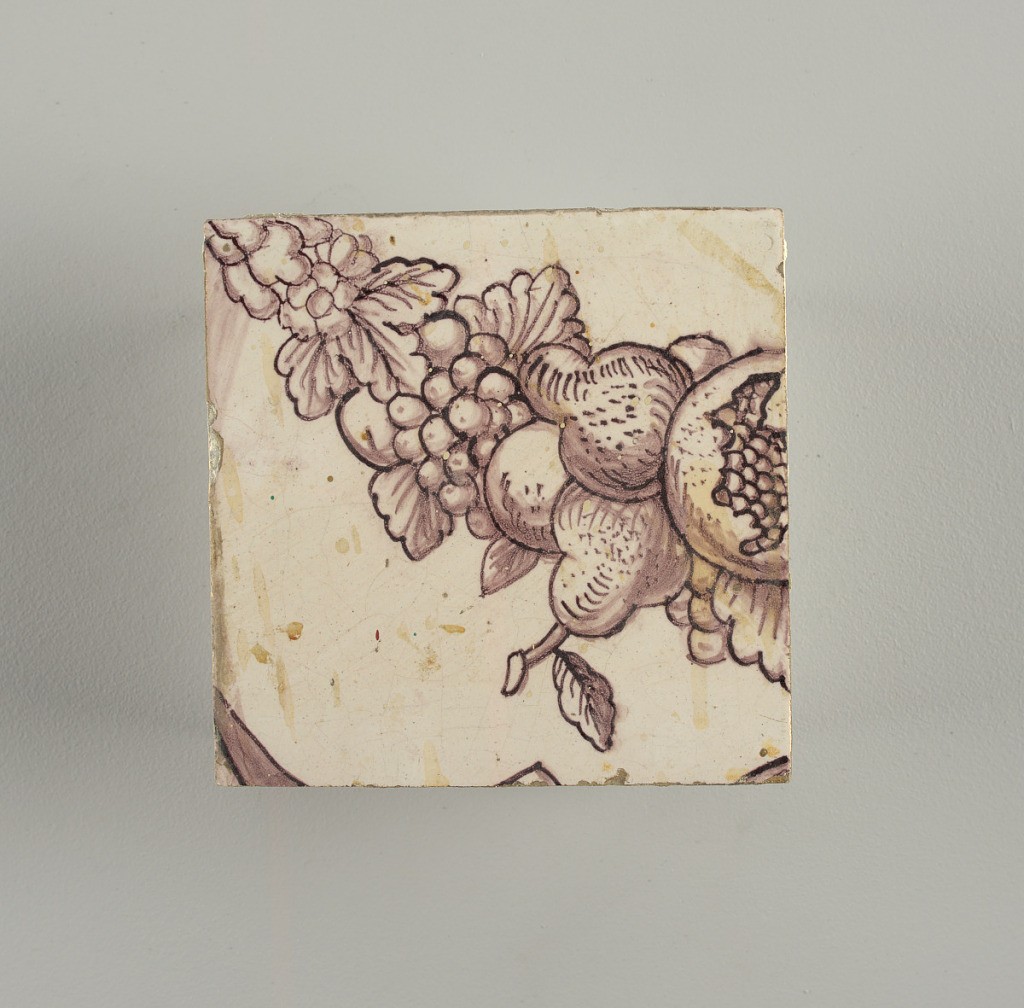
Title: Tile
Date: ca. 1725
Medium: Tin-glazed earthenware, underglaze manganese decoration
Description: Tile from upright rectangular panel of tiles; dark purple (manganese) on white ground showing arched framework; oval cartouche bearing double monogram (probably Lubert Adolf Torck), supported by pair of nude amors; pair of small amors holding crown above, borne by pair of female terms; surrounded by leafscrolls and foliations, with pair of flower-filled urns; top center, lunetted amor's head pendented with rosetted lattice cartouche.

To be used in Rozendaal Castel. Intended to be viewed inset into a wall- indicated by the inclusion of a trompe-l'oeil marbleized edge that surrounds three sides of the panel.